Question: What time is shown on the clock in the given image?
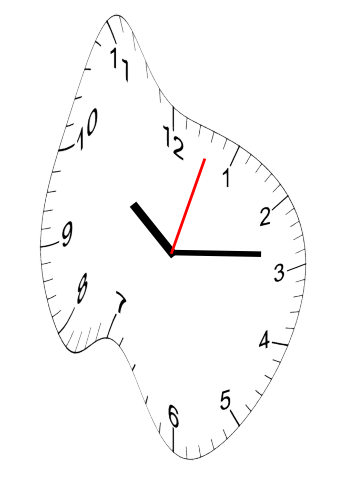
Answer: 10:14:03